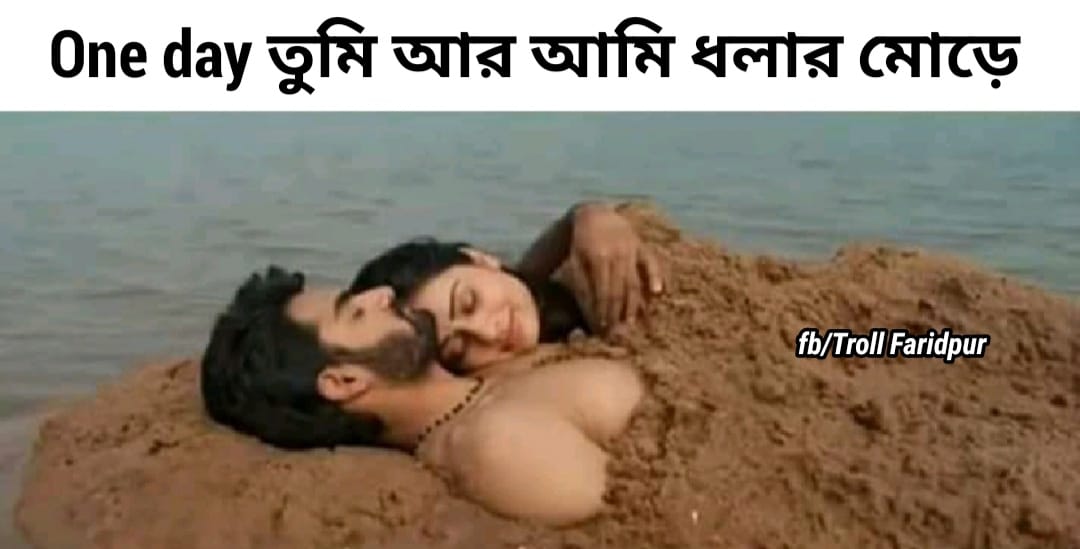
Caption: One day  তুমি আর আমি ধলার মোড়ে
Label: non-hate